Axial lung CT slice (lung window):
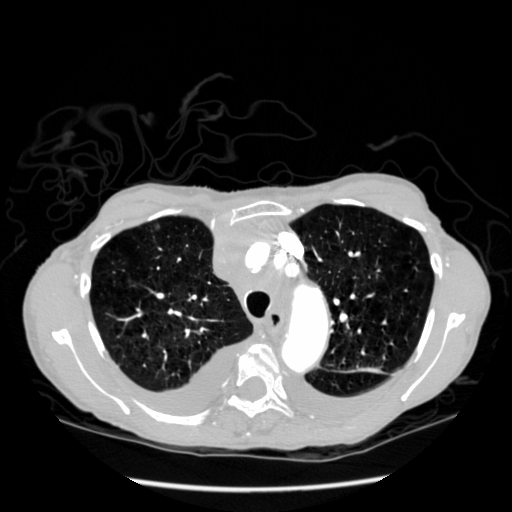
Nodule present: no